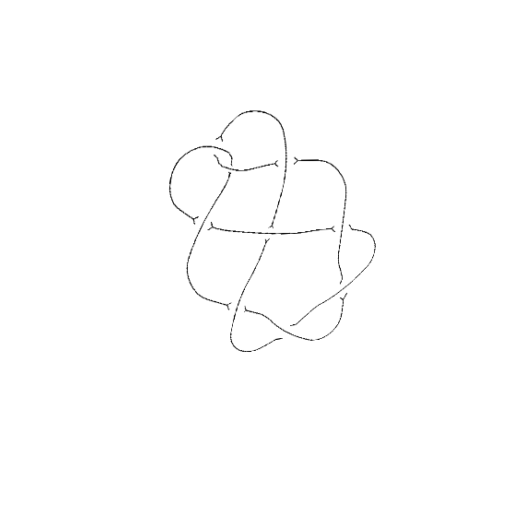
Crossing number: 9